Question: i've been working on this mlm (pyramid) project, I am done with all the visual pyramid system display etc. now I need to update all parent records of the client. here's my database table and binary tree of users :

As you can see i have id and parentid, now when i add new user under an id. i need to update all parents' left / right and commission. I am finding it very complicated.. cos I can't just update 1 row.. i need to update all its parent rows, may be doing loop or w.e. If anyone has done this before please help me how can i do this.
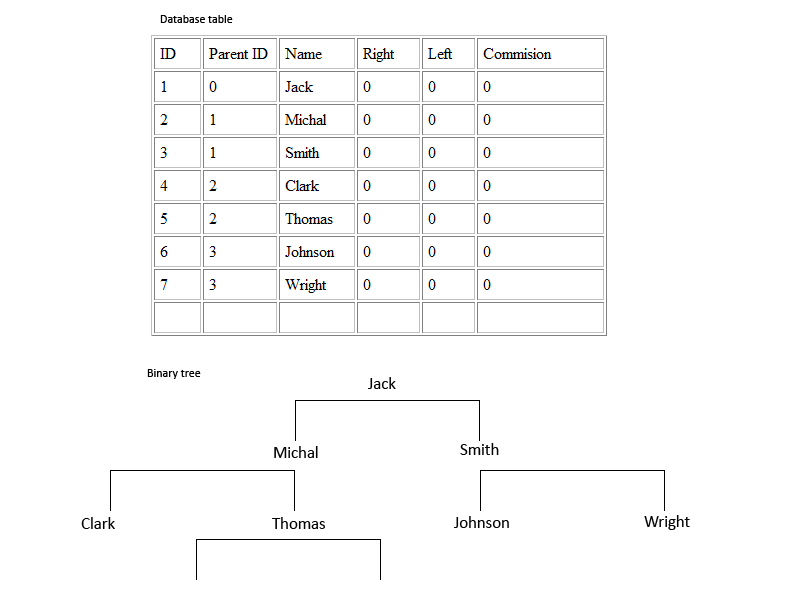
Answer: There are a few methods to maintain hierarchical data on a conventional DBMS such as MySQL. Adjacency List Model, Path Enumeration Model and Nested Set Model are some of them. I sugest reading <URL>. There are also some good articles about managing hierarchical data in MySQL:
- <URL>